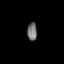
Tissue: lung
Cell type: Others
Senescence score: 0.6531
Nuclear area (px): 172
Mean DAPI intensity: 114.738